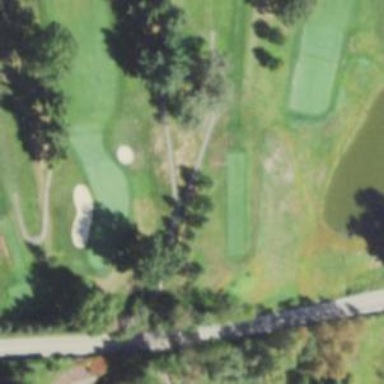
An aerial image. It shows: Pathway for golfing.